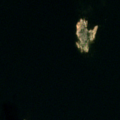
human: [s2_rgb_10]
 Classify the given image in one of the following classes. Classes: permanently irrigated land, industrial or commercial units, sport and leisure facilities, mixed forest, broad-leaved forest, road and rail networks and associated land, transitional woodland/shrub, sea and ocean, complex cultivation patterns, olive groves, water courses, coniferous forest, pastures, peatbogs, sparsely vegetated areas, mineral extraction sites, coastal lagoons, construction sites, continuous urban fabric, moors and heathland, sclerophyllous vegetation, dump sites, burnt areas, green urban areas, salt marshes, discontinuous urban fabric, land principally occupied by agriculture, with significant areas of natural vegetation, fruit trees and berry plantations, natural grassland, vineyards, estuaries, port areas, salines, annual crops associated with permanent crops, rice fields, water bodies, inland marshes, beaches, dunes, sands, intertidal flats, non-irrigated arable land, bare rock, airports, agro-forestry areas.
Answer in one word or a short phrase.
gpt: sea and ocean